Interaction volume radius: 5 \u00c5
Interaction volume height: 30 \u00c5
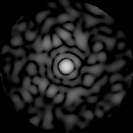
Disorder parameter: 0.8211